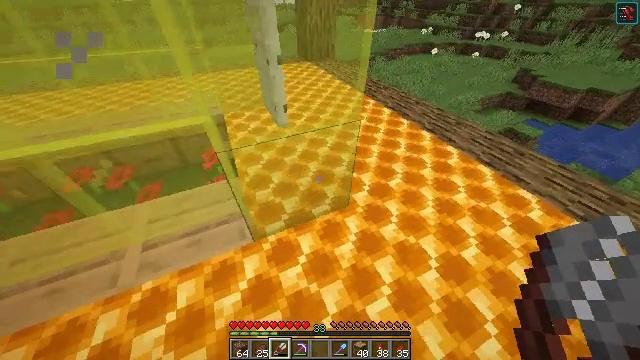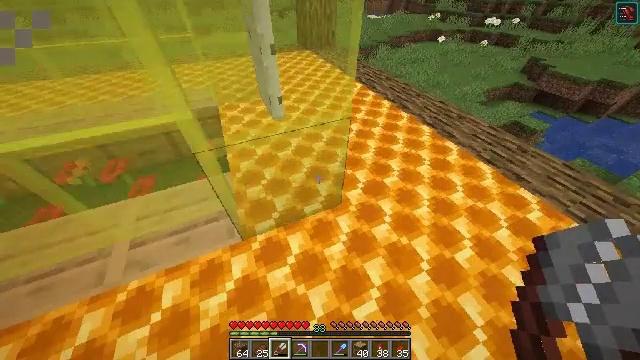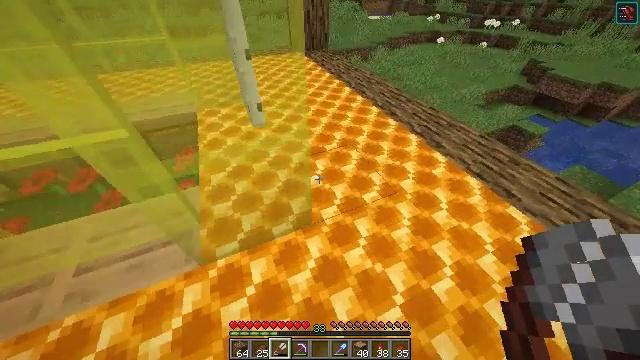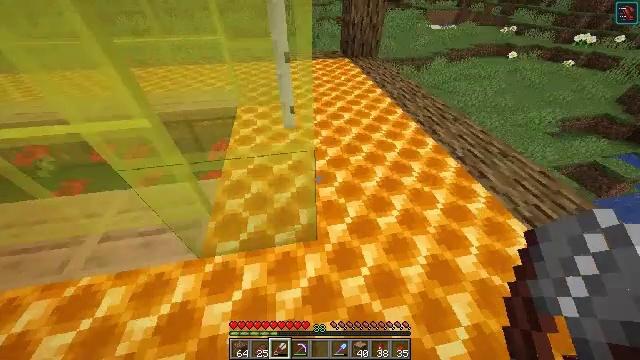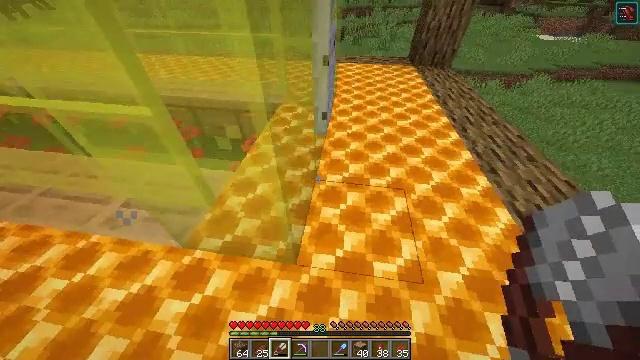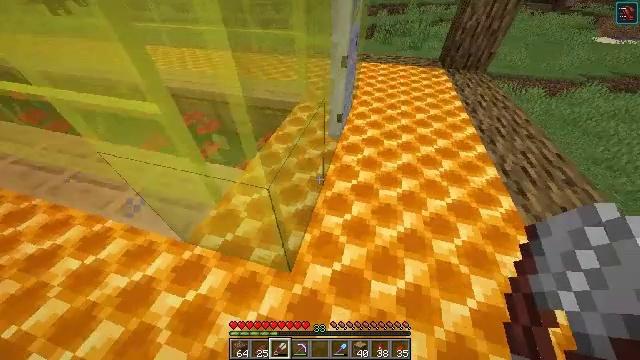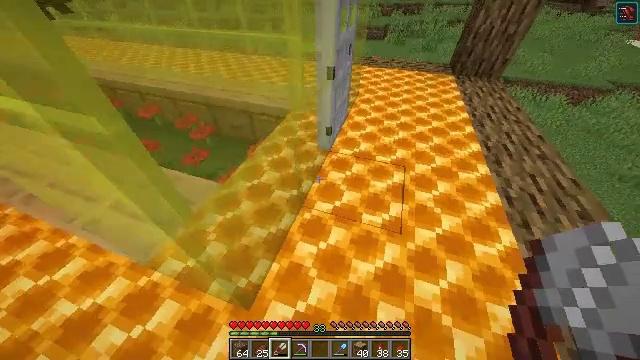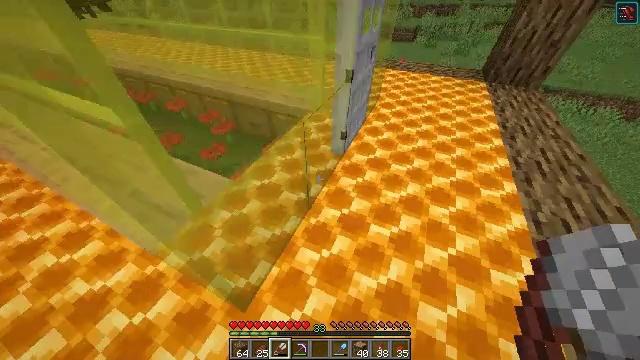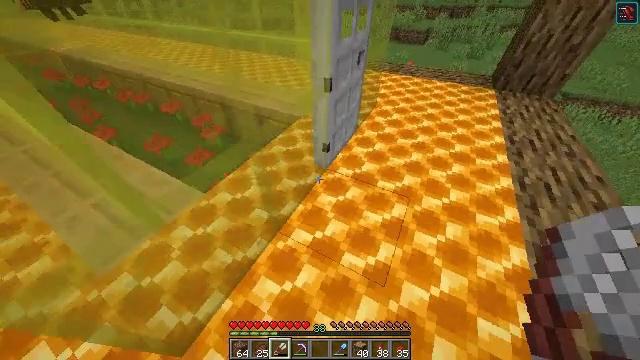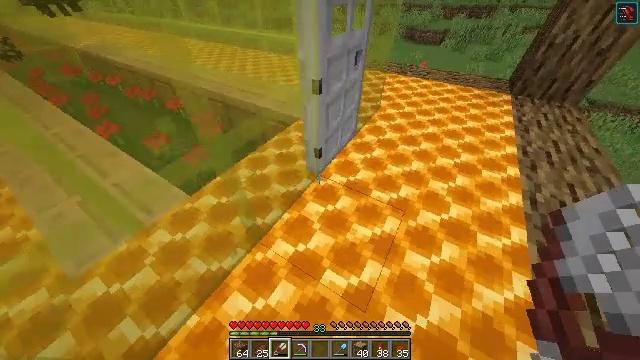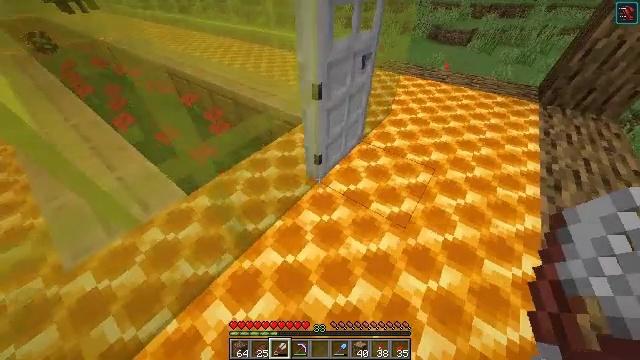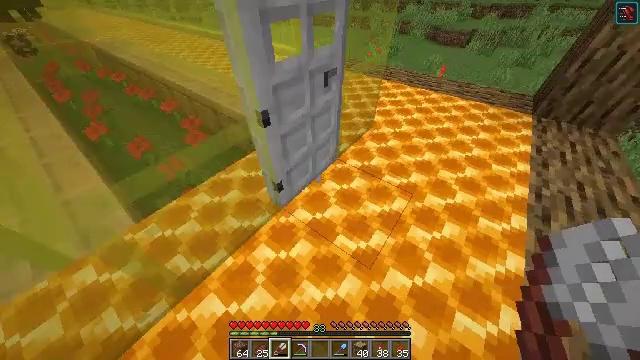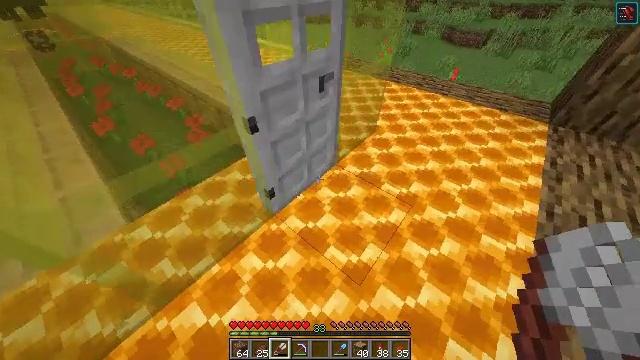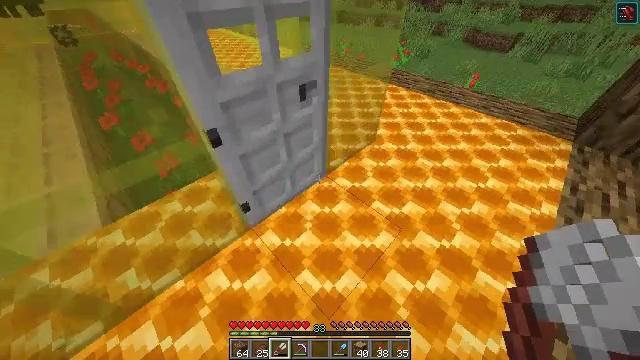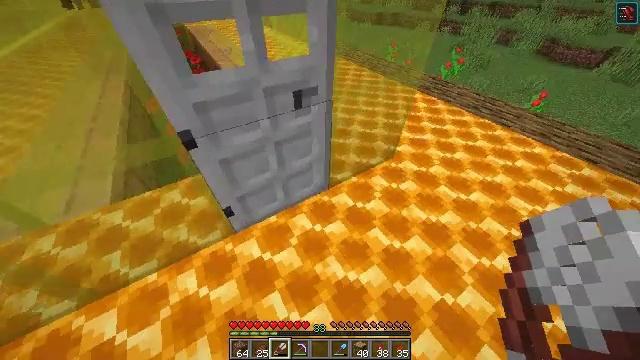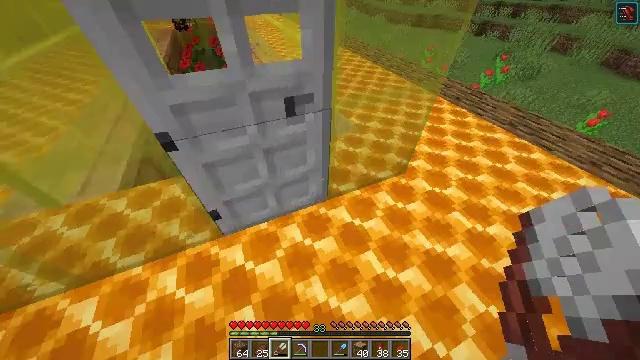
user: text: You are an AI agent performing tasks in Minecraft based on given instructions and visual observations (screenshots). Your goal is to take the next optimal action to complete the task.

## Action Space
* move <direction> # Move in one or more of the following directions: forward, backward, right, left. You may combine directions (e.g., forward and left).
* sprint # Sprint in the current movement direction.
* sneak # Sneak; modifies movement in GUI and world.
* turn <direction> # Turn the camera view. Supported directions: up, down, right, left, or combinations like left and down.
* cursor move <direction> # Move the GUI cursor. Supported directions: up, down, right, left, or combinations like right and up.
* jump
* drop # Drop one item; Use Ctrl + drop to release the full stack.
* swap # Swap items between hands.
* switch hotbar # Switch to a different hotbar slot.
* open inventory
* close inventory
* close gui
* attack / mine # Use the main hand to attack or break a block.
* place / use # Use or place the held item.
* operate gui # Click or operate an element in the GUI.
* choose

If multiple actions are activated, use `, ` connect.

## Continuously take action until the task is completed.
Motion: motion action
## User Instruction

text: Create a honeycomb block using the crafting table.
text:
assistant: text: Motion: move forward and move right, turn down
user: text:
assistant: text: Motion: move forward and move right
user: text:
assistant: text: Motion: move forward and move right, turn left
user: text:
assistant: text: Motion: move forward and move right, turn left
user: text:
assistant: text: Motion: move forward and move right, turn left
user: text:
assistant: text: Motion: move forward and move right, turn left
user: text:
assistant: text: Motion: move forward and move right, turn left
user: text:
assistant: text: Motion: move forward and move right, turn left
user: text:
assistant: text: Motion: move forward and move right, turn left
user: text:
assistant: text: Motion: move forward and move right, turn left
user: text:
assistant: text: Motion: move forward and move right
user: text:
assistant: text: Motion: move forward and move right, turn left
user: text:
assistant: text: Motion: move forward and move right, turn left
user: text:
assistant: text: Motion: move forward and move right, turn left
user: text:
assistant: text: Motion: move forward and move right, turn left
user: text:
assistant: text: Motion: move forward and move right, turn left
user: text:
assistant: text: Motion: move forward and move right
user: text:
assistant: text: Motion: move forward and move right
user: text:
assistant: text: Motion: move forward and move right, turn left
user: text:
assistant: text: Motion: move forward and move right, turn left
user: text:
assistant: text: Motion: move forward and move right, turn left
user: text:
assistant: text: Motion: move forward and move right, turn left
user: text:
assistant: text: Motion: move forward and move right, turn left
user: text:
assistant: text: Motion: move forward and move right, turn left
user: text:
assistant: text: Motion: move forward and move right, turn left
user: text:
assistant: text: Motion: move forward and move right, turn left
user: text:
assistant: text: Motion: move forward and move right, turn left
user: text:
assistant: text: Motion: move forward and move right, turn left
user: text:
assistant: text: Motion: move forward and move right, turn left
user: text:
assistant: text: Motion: move forward and move right, turn left and down